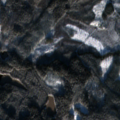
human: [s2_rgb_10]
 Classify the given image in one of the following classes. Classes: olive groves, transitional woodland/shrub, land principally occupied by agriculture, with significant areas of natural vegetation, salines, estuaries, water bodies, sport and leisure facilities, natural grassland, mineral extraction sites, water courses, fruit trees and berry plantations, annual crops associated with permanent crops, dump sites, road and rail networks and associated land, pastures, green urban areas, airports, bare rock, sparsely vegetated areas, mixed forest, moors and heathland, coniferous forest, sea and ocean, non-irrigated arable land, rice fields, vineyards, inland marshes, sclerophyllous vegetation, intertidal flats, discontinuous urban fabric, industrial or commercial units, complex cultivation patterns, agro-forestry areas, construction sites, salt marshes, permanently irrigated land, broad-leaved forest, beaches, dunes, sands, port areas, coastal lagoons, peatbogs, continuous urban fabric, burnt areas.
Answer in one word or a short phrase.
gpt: coniferous forest, mixed forest, transitional woodland/shrub